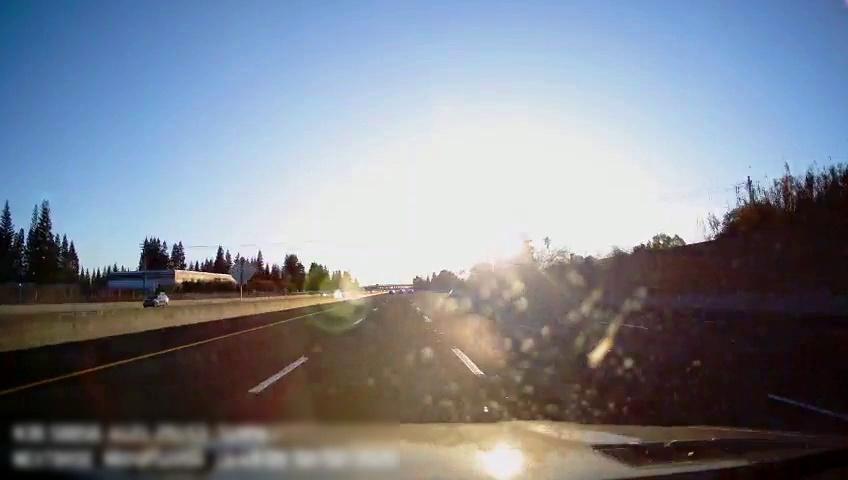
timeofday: Day
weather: Sunny
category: Drivable Space
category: Vehicles | Car
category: Vehicles | Car
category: Lanes | Alternate Lane
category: Lanes | Alternate Lane
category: Lanes | Current Lane
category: Lanes | Current Lane
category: Lanes | Alternate Lane